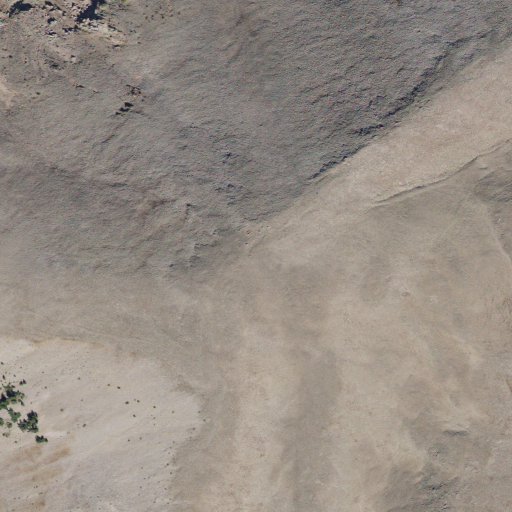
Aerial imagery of mountain in Utah named Shelly Baldy Peak containing barren land, shrub, and evergreen forest